【题型】填空题　【知识点】立体几何　【难度】hard
如图，点 \(M\)，\(N\) 分别为正方体 \(ABCD-A_1B_1C_1D_1\) 的棱 \(AA_1\)，\(BB_1\) 的中点，以正方体的六个面的中心为顶点构成一个八面体，若平面 \(D_1MNC_1\) 将八面体分割成上、下两部分，记上、下两部分的体积分别为 \(V_1\)，\(V_2\)，则 \(\frac{V_1}{V_2} = \underline{\quad\quad}\)。

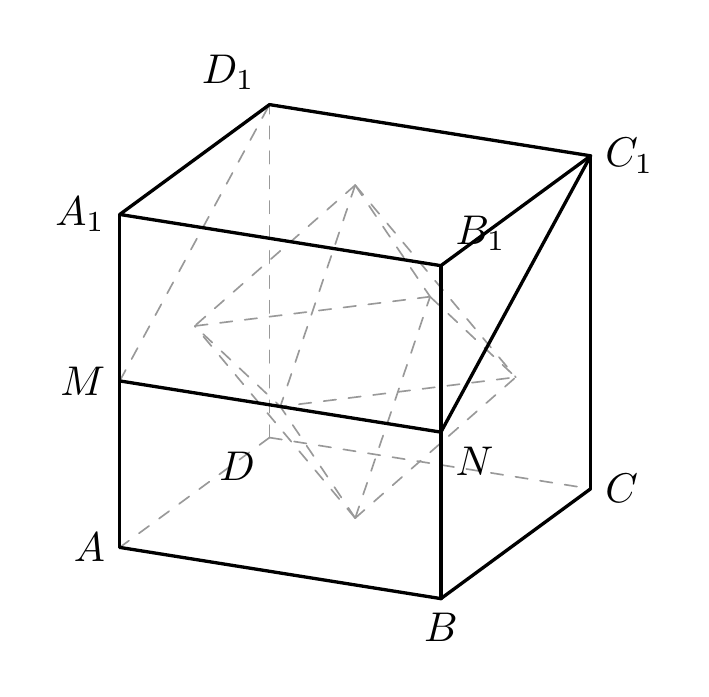
【解答】
【答案】\(\boldsymbol{\dfrac{1}{11}}\)

\vspace{1em}
【分析】如图，先作出平面 \(MNC_1D_1\) 截八面体的截面为 \(RHGI\)，建立空间直角坐标系，用点 \(K\) 到平面 \(MNC_1D_1\) 的距离 \(d\) 为向量 \(\overrightarrow{HK}\) 在法向量 \(\vec{n}\) 上的投影的长，再计算两部分的体积即得答案。

\vspace{1em}
【详解】
正方体的六个面的中心为顶点构成的八面体中，中间和上方的顶点分别为 \(R,T,P,Q,K\)，如图，分别过 \(T,Q\) 作侧棱的平行线，分别与 \(B_1C_1,A_1D_1\) 交于点 \(T_1,Q_1\)，分别与 \(NC_1,MD_1\) 交于点 \(T_2,Q_2\)，得到矩形 \(TT_1Q_1Q\)。

依题意，\(T_2\) 为 \(NC_1,TT_1\) 的中点，\(Q_2\) 为 \(MD_1,QQ_1\) 的中点，在矩形 \(TT_1Q_1Q\) 中，\(Q_2T_2\) 分别交 \(QK,TK\) 于点 \(H,I\)，则 \(H,I\) 分别为 \(QK,TK\) 的中点，\(H,I \in Q_2T_2 \subset\) 平面 \(MNC_1D_1\)，则 \(H,I \in\) 平面 \(MNC_1D_1\)。将平面 \(RHI\) 延展与 \(KP\) 交于 \(G\) 点，于是平面 \(MNC_1D_1\) 截八面体的截面为 \(RHGI\)，显然 \(RHGI\) 与 \(OK\) 相交于 \(OK\) 的中点，设为 \(O'\)，则 \(R,O',G\) 三点共线，在 \(\triangle KRP\) 中，过 \(O\) 作 \(OL \parallel RG\)，可得 \(G\) 为 \(KP\) 的一个三等分点。

设正方体的棱长为 \(2\)，则 \(OR=1\)，以 \(O\) 为原点，\(OR\) 为 \(x\) 轴，\(OT\) 为 \(y\) 轴，\(OK\) 为 \(z\) 轴，建立空间直角坐标系，则
\[
P(-1,0,0), R(1,0,0), Q(0,-1,0), T(0,1,0), K(0,0,1), H\left(0,-\frac{1}{2},\frac{1}{2}\right), I\left(0,\frac{1}{2},\frac{1}{2}\right), G\left(-\frac{1}{3},0,\frac{2}{3}\right),
\]
\[
\overrightarrow{HI} = (0,1,0), \overrightarrow{GR} = \left(\frac{4}{3},0,-\frac{2}{3}\right), \overrightarrow{HR} = \left(1,\frac{1}{2},-\frac{1}{2}\right), \overrightarrow{HK} = \left(0,\frac{1}{2},\frac{1}{2}\right).
\]

设平面 \(MNC_1D_1\) 的法向量为 \(\vec{n} = (x,y,z)\)，则
\[
\begin{cases}
\vec{n} \cdot \overrightarrow{HI} = y = 0, \\
\vec{n} \cdot \overrightarrow{HR} = x + \frac{1}{2}y - \frac{1}{2}z = 0,
\end{cases}
\]
取 \(x=1\)，得 \(\vec{n} = (1,0,2)\)。

则点 \(K\) 到平面 \(MNC_1D_1\) 的距离 \(d\) 为向量 \(\overrightarrow{HK}\) 在法向量 \(\vec{n}\) 上的投影的长：
\[
d = \frac{|\overrightarrow{HK} \cdot \vec{n}|}{|\vec{n}|} = \frac{1}{\sqrt{5}} = \frac{\sqrt{5}}{5}.
\]

又 \(\overrightarrow{HI} \cdot \overrightarrow{GR} = 0\)，即 \(HI \perp GR\)，
\[
S_{\text{四边形}GHRI} = \frac{1}{2} |HI| \cdot |GR| = \frac{1}{2} \times 1 \times \sqrt{\left(\frac{4}{3}\right)^2 + 0 + \left(-\frac{2}{3}\right)^2} = \frac{\sqrt{5}}{3},
\]
\[
V_1 = V_{K-GHRI} = \frac{1}{3} \times \frac{\sqrt{5}}{3} \times \frac{\sqrt{5}}{5} = \frac{1}{9},
\]
\[
V_{\text{八面体}} = \frac{1}{3} S_{PGQT} \times OK \times 2 = \frac{1}{3} \times \frac{1}{2} \times 2 \times 2 \times 1 \times 2 = \frac{4}{3},
\]

因此八面体在平面 \(MNC_1D_1\) 下方的部分的体积为 \(V_2 = \frac{4}{3} - \frac{1}{9} = \frac{11}{9}\)，

所以 \(\frac{V_1}{V_2} = \frac{1}{11}\)。

\vspace{1em}
故答案为：\(\boldsymbol{\dfrac{1}{11}}\)。

\vspace{1em}
【点睛】方法点睛：作截面的常用三种方法：直接法，截面的定点在几何体的棱上；平行线法，截面与几何体的两个平行平面相交，或者截面上有一条直线与几何体的某个面平行；延长交线得交点，截面上的点。
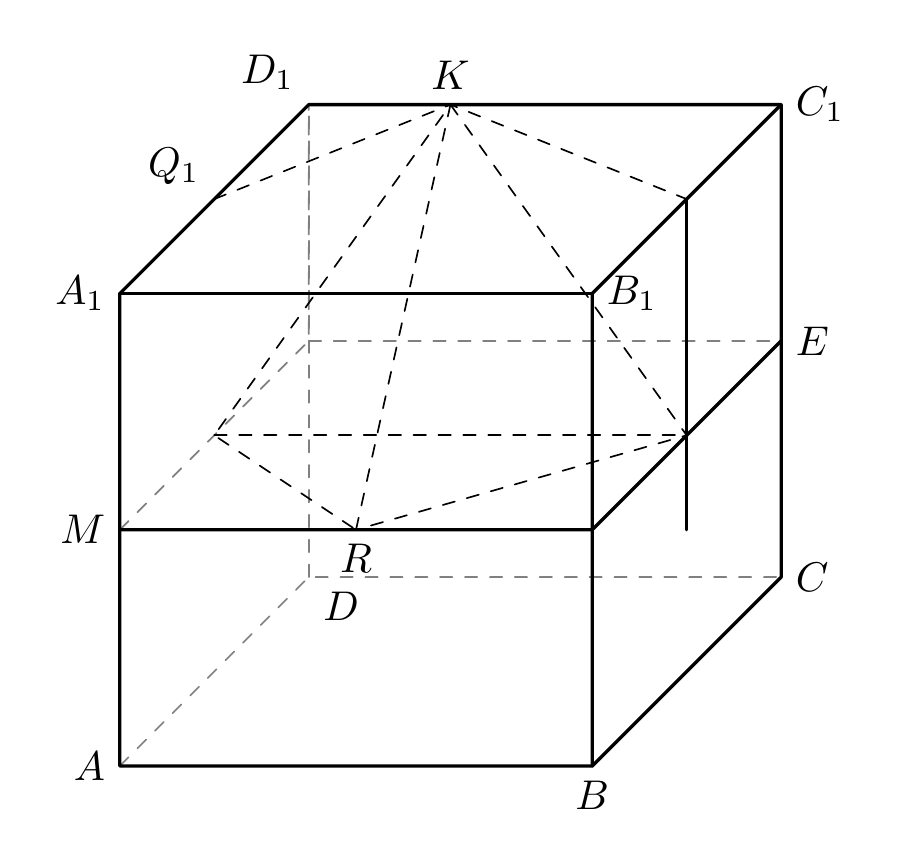
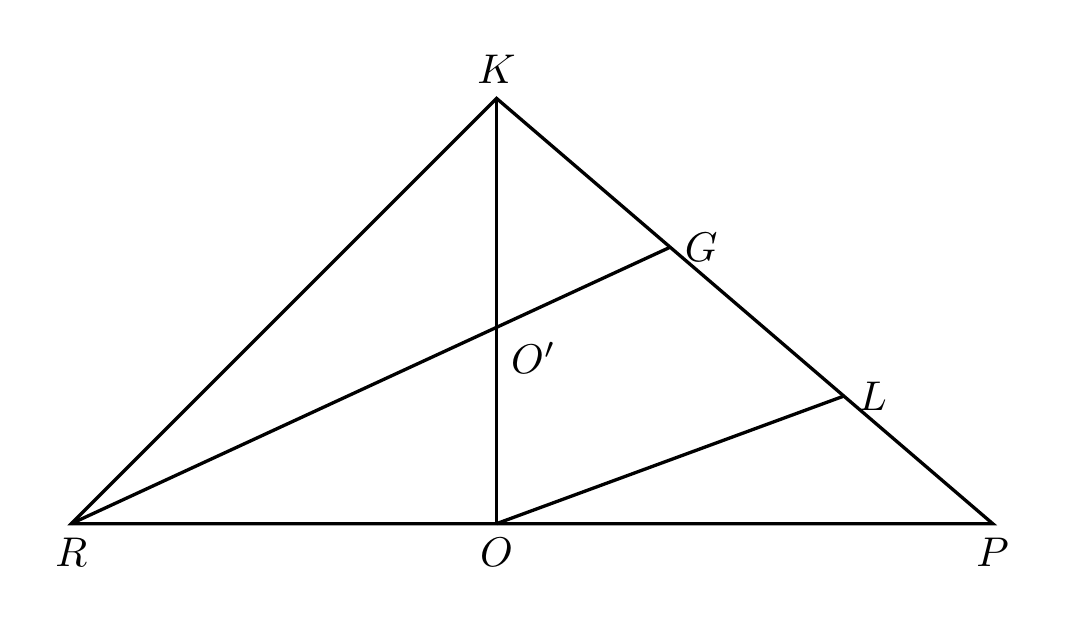
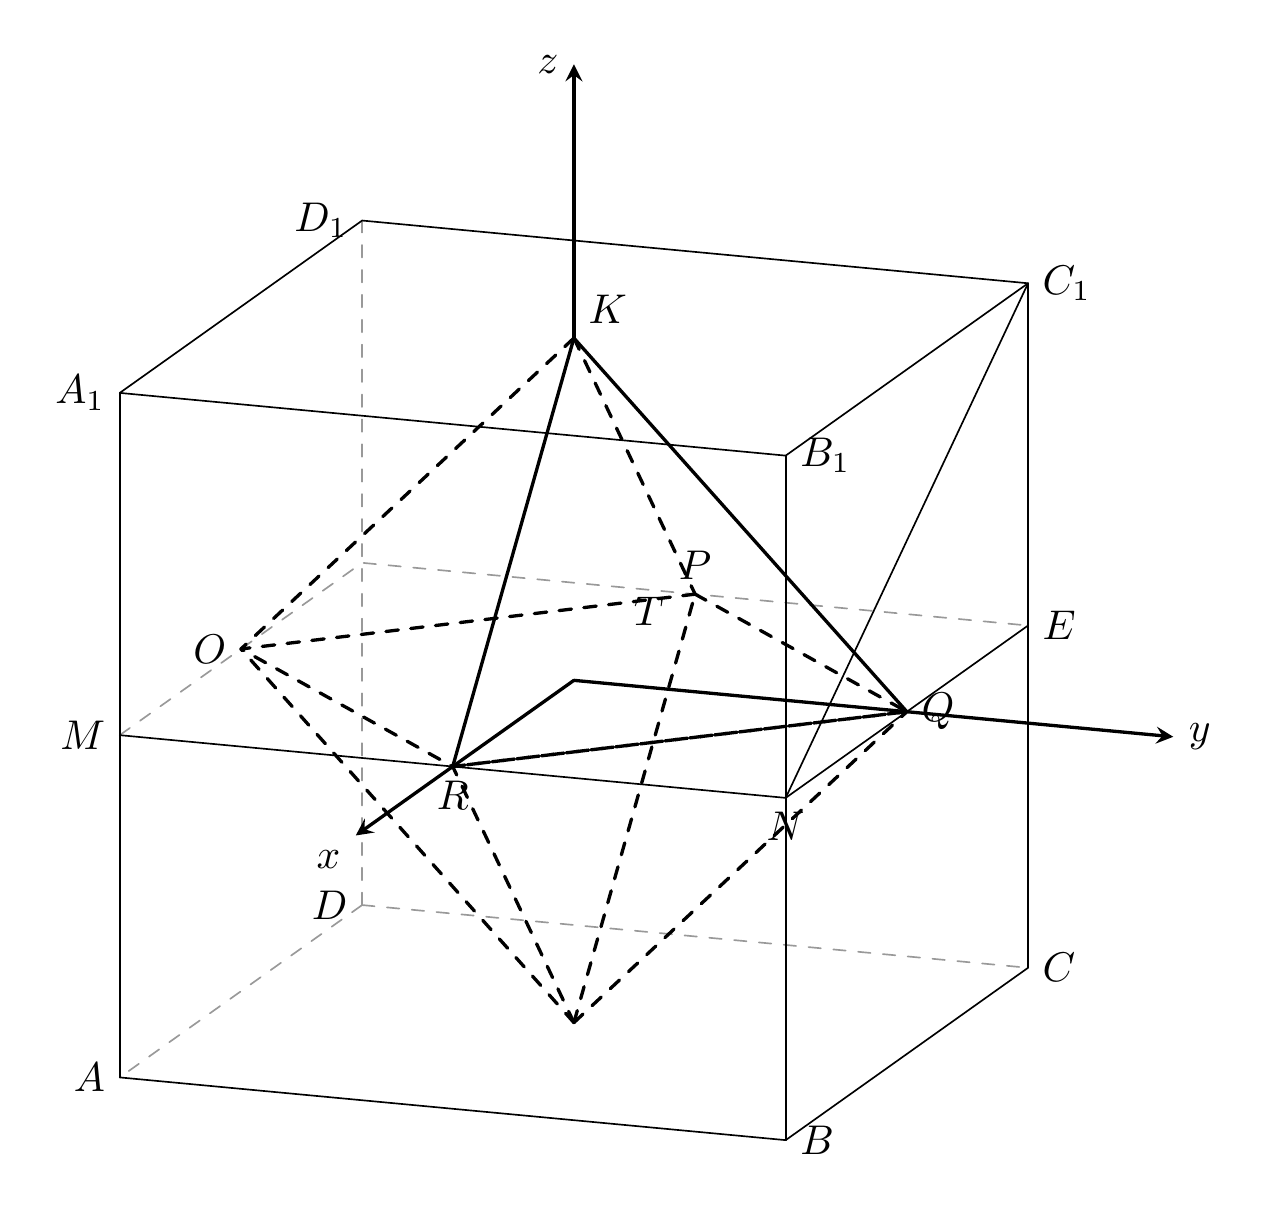